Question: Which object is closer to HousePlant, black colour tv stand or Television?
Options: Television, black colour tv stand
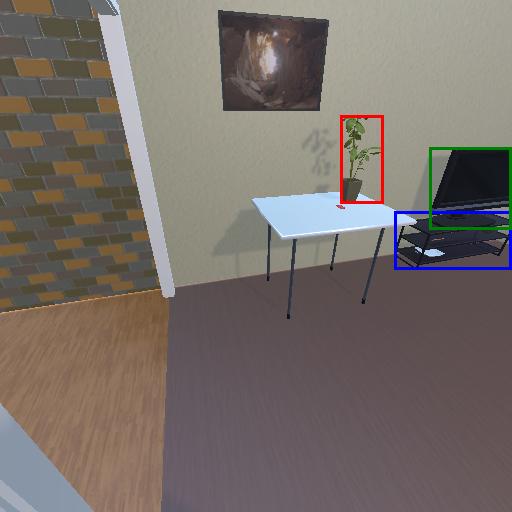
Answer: Television